Question: I have list of button in bottom of the page which is in horizontal listview, i want to show only 4 row in listview, when screen become bigger it's item size should also become bigger so only 4 item shows.
for example

here you can see that after increasing size of width it's related horizontal listview's listitem also increasing
is it possible? if possible than can any body suggest me how we can handle it ?
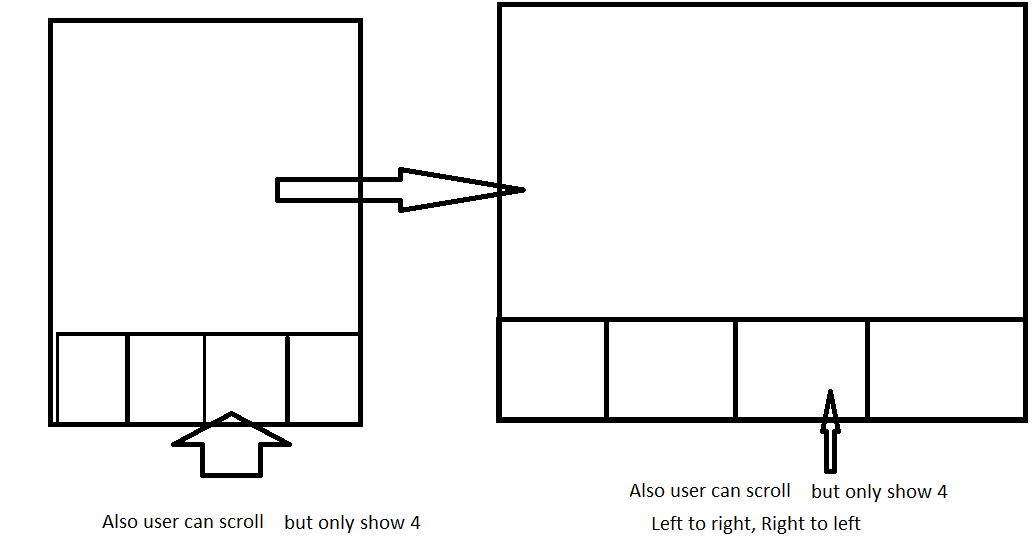
Answer: Create one custom layout class like below..
'''
public class MyLinearLayout extends LinearLayout {
public MyLinearLayout(Context context, AttributeSet attrs) {
super(context, attrs);
}
public MyLinearLayout(Context context) {
super(context);
}
public void setLayoutParams(int width) {
LayoutParams params = new LayoutParams(width / 4,
LayoutParams.WRAP_CONTENT);
this.setLayoutParams(params);
}
@Override
public void setLayoutParams(android.view.ViewGroup.LayoutParams params) {
super.setLayoutParams(params);
}
'''
}
put this horizontal scrollview in your xml file
'''
<HorizontalScrollView
android:layout_width="match_parent"
android:layout_height="wrap_content" >
<LinearLayout
android:layout_width="match_parent"
android:layout_height="wrap_content"
android:orientation="horizontal" >
<com.example.widget.MyLinearLayout
android:id="@+id/llMainHome"
android:layout_width="0dp"
android:layout_height="match_parent"
android:layout_weight="1"
android:background="@drawable/orange_bg"
android:gravity="center"
android:orientation="vertical" >
<ImageView
android:id="@+id/imageView1"
android:layout_width="wrap_content"
android:layout_height="wrap_content"
android:src="@drawable/home" />
</com.example.widget.MyLinearLayout>
<com.example.widget.MyLinearLayout
android:id="@+id/llHomeSearch"
android:layout_width="0dp"
android:layout_height="match_parent"
android:layout_weight="1"
android:background="@drawable/green_bg"
android:gravity="center"
android:orientation="vertical" >
<ImageView
android:id="@+id/imageView2"
android:layout_width="wrap_content"
android:layout_height="wrap_content"
android:src="@drawable/search" />
</com.example.widget.MyLinearLayout>
<com.example.widget.MyLinearLayout
android:id="@+id/llHomeFavorite"
android:layout_width="0dp"
android:layout_height="match_parent"
android:layout_weight="1"
android:background="@drawable/green_bg"
android:gravity="center"
android:orientation="vertical" >
<ImageView
android:id="@+id/imageView3"
android:layout_width="wrap_content"
android:layout_height="wrap_content"
android:src="@drawable/favorite" />
</com.example.widget.MyLinearLayout>
<com.example.widget.MyLinearLayout
android:id="@+id/llHomeGrocery"
android:layout_width="0dp"
android:layout_height="match_parent"
android:layout_weight="1"
android:background="@drawable/green_bg"
android:gravity="center"
android:orientation="vertical" >
<ImageView
android:id="@+id/imageView4"
android:layout_width="wrap_content"
android:layout_height="wrap_content"
android:src="@drawable/make_juice" />
</com.example.widget.MyLinearLayout>
<com.example.widget.MyLinearLayout
android:id="@+id/llHomeSettings"
android:layout_width="0dp"
android:layout_height="match_parent"
android:layout_weight="1"
android:background="@drawable/green_bg"
android:gravity="center"
android:orientation="vertical" >
<ImageView
android:id="@+id/imageView5"
android:layout_width="wrap_content"
android:layout_height="wrap_content"
android:src="@drawable/settings" />
</com.example.widget.MyLinearLayout>
</LinearLayout>
</HorizontalScrollView>
'''
And in your activity class file declare
'''
private MyLinearLayout llHomeSearch, llHomeFavorite,
llHomeGrocery, llHomeSettings,llMainHome;
'''
oncreate Method code is
'''
llHomeFavorite = (MyLinearLayout) findViewById(R.id.llHomeFavorite);
llHomeFavorite.setOnClickListener(this);
llMainHome = (MyLinearLayout) findViewById(R.id.llMainHome);
llMainHome.setOnClickListener(this);
llHomeSearch = (MyLinearLayout) findViewById(R.id.llHomeSearch);
llHomeSearch.setOnClickListener(this);
llHomeGrocery = (MyLinearLayout) findViewById(R.id.llHomeGrocery);
llHomeGrocery.setOnClickListener(this);
llHomeSettings = (MyLinearLayout) findViewById(R.id.llHomeSettings);
llHomeSettings.setOnClickListener(this);
Display display = getWindowManager().getDefaultDisplay();
Point size = getDisplaySize(display);
int width = size.x;
llMainHome.setLayoutParams(width);
llHomeFavorite.setLayoutParams(width);
llHomeGrocery.setLayoutParams(width);
llHomeSearch.setLayoutParams(width);
llHomeSettings.setLayoutParams(width);
'''
and getDisplaysize method is
'''
@SuppressLint("NewApi")
private static Point getDisplaySize(final Display display) {
final Point point = new Point();
try {
display.getSize(point);
} catch (java.lang.NoSuchMethodError ignore) { // Older device
point.x = display.getWidth();
point.y = display.getHeight();
}
return point;
}
'''
here you go..it will work nice..
there is no need to take horizontal list view if you have fix number of item in your tab bar..